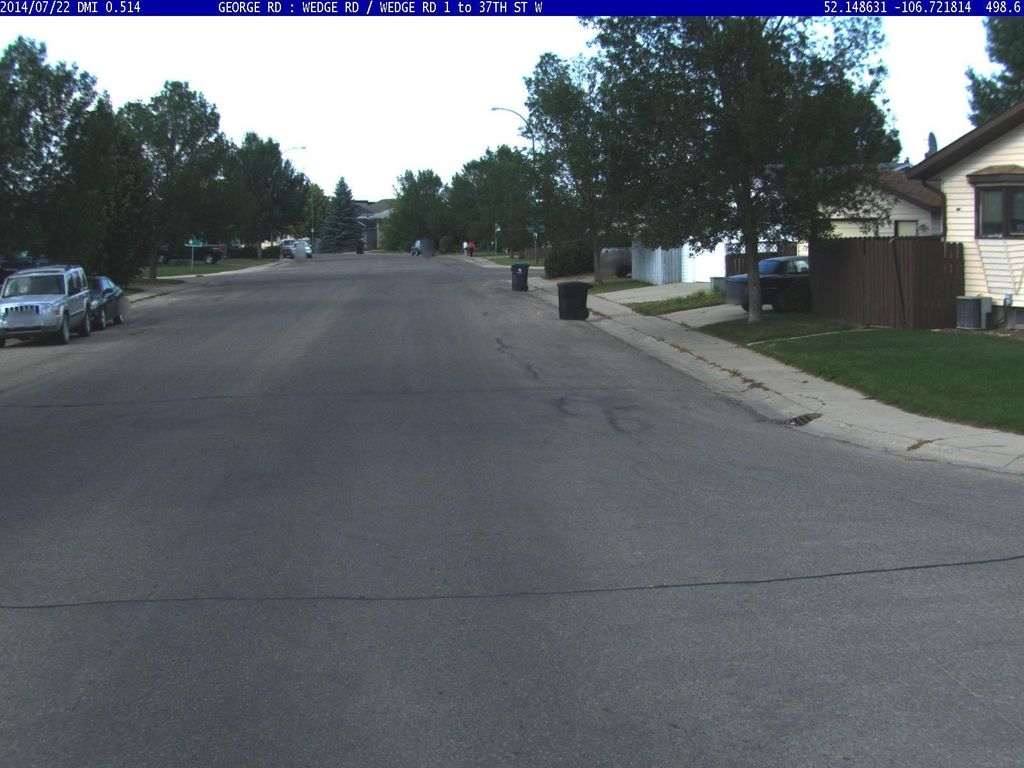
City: saskatoon